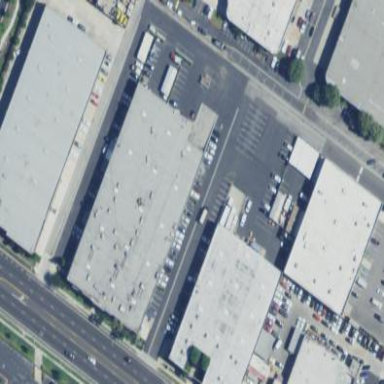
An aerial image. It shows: Warehouse building.